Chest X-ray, PA view. Patient: 47 years old, sex M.
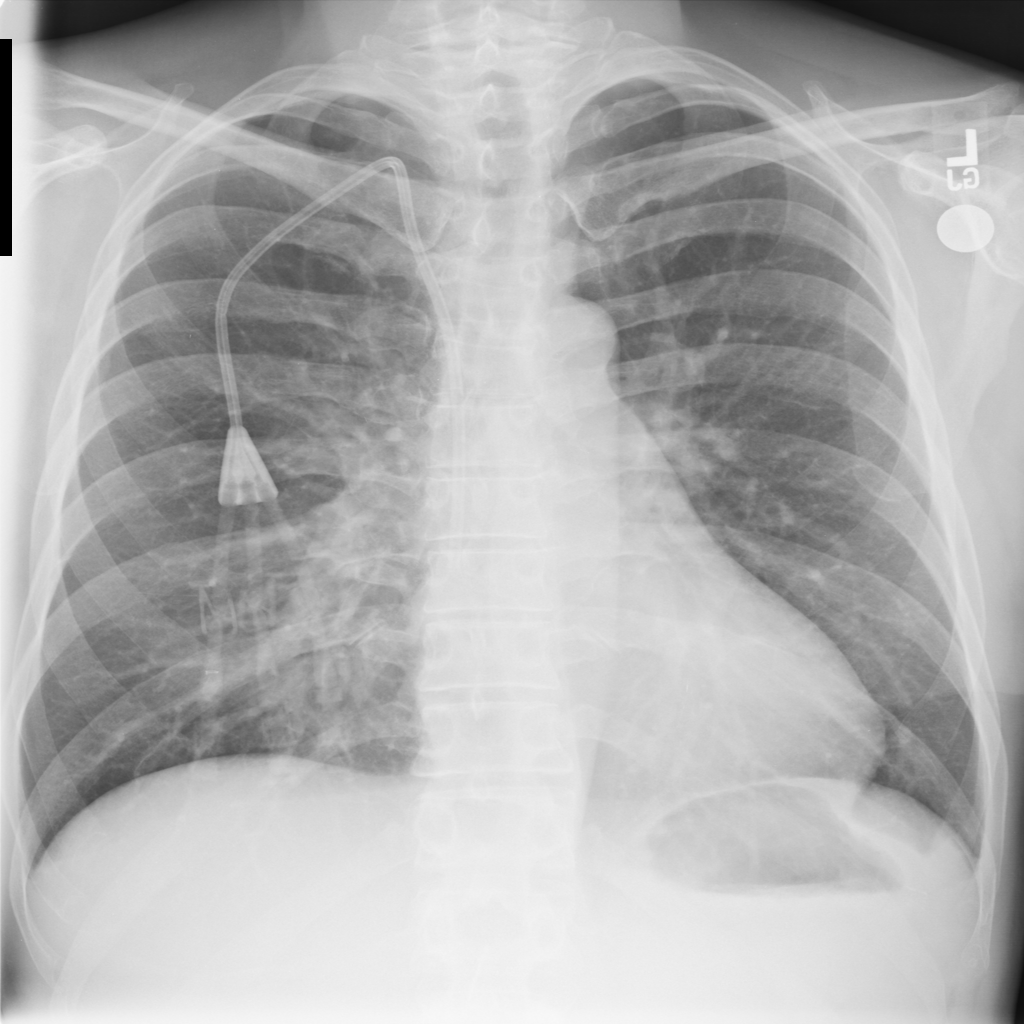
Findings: No Finding